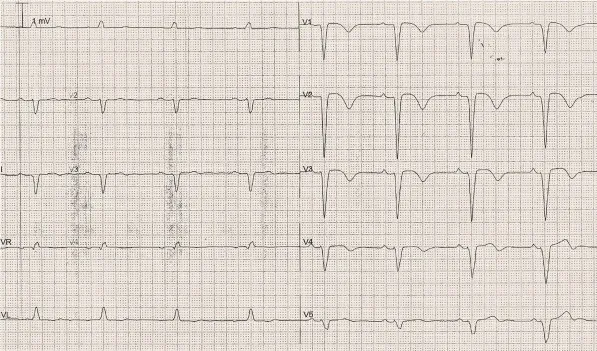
ECG at the admission to ICU shows a LBBB with a prolonged QT/QTc interval (640-542 msec).
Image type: electrography (ekg)